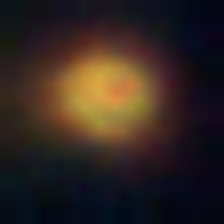
Taxon: NanoPlankton
Group: Other